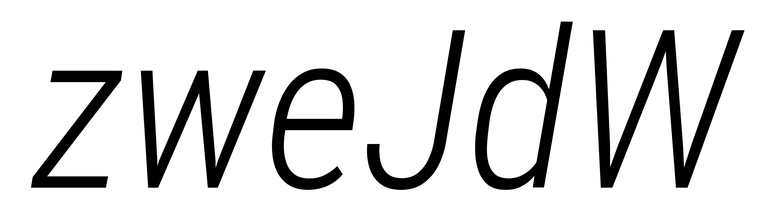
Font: Roboto-Italic_Condensed_Light_Italic